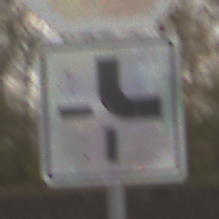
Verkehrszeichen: VerlaufVorfahrtsstrasse4
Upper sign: Stop
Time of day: MorningAfternoon
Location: Outdoor (Nature)
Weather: Overcast
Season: NotSpecified
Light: Natural